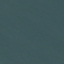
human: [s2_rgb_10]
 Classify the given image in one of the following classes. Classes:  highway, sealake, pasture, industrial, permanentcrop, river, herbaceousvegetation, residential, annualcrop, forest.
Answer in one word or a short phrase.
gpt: SeaLake